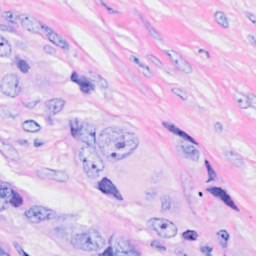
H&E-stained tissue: Breast